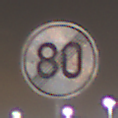
Verkehrszeichen: EndeGeschwindigkeit80
Umgebung: Outdoor, Urban
Tageszeit: Night
Wetter: PartlyCloudy
Licht: Artificial
Jahreszeit: NotSpecified
Kontrast: HighContrast